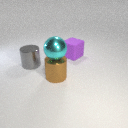
large purple rubber cube to the right of large gray metal cylinder